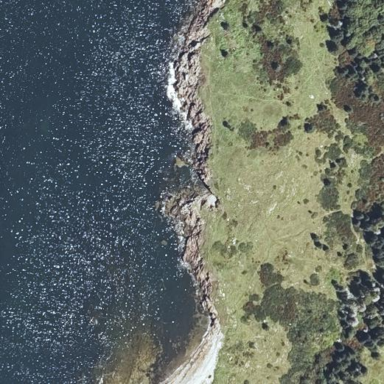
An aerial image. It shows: Rocky terrain with tidal influence.